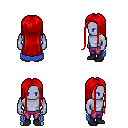
a pixel art fantasy rpg character, male body template, dark elf, purple skin, blue cape, magenta pants, red extra-long hairstyle, black shoes, four views (front, back, left, right), 2x2 character sprite sheet, small pixel art, hard edges, no anti-aliasing